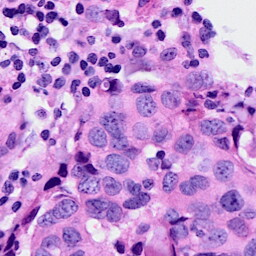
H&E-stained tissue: Breast